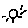
Label: sun